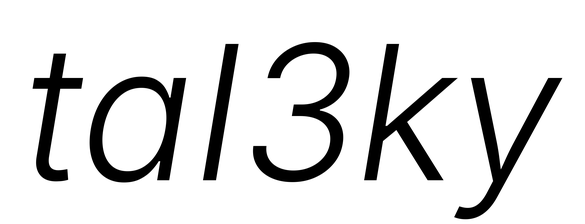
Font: Inter-Italic_Light_Italic